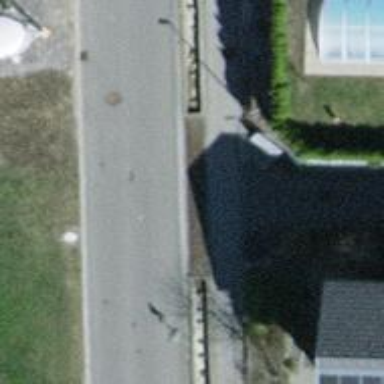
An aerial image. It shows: Smooth asphalt road in residential area.